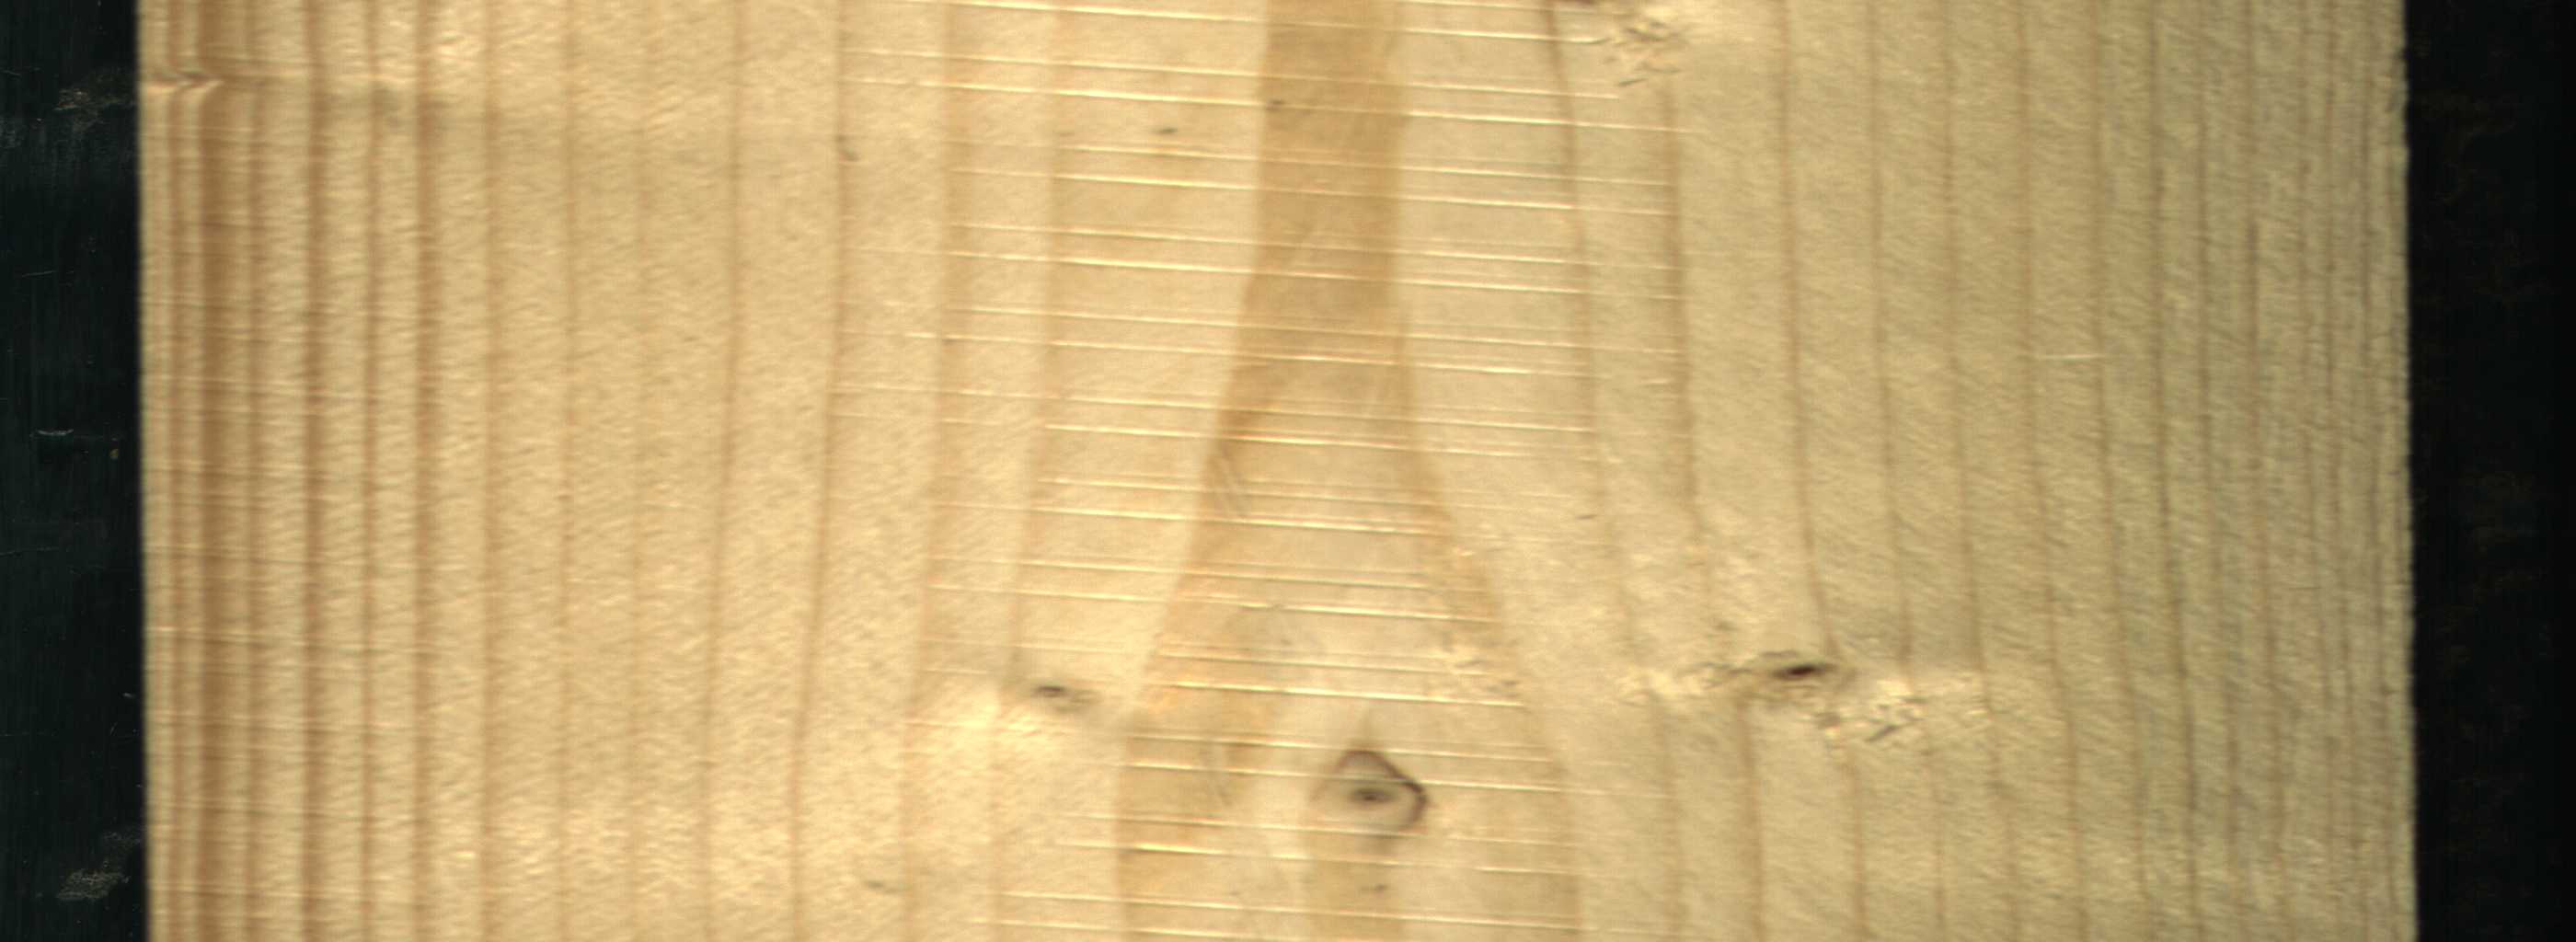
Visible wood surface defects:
Live_Knot
Live_Knot
Live_Knot